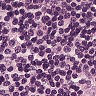
Metastatic tissue present: no